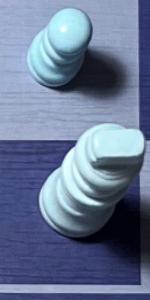
Label: King_White